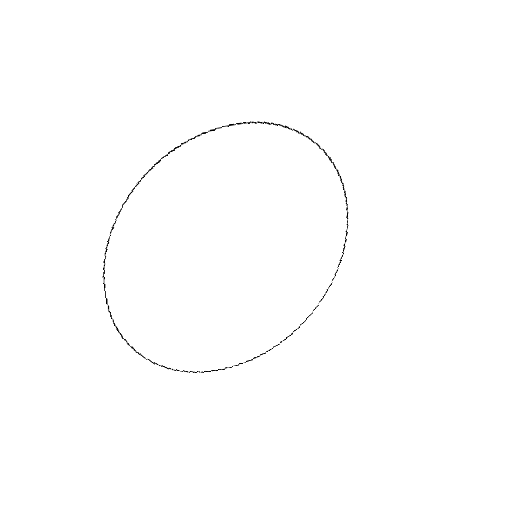
Crossing number: 0